Field crop: maize
Growth stage: 2
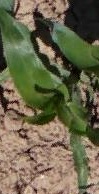
Species: maize